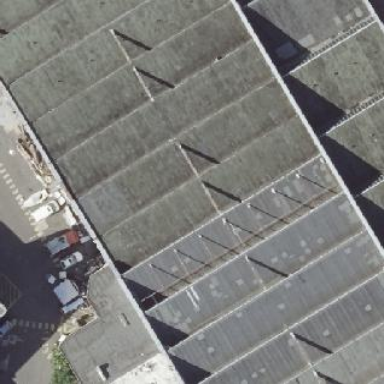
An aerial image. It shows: Industrial building with flat roof. It serves as events venue.